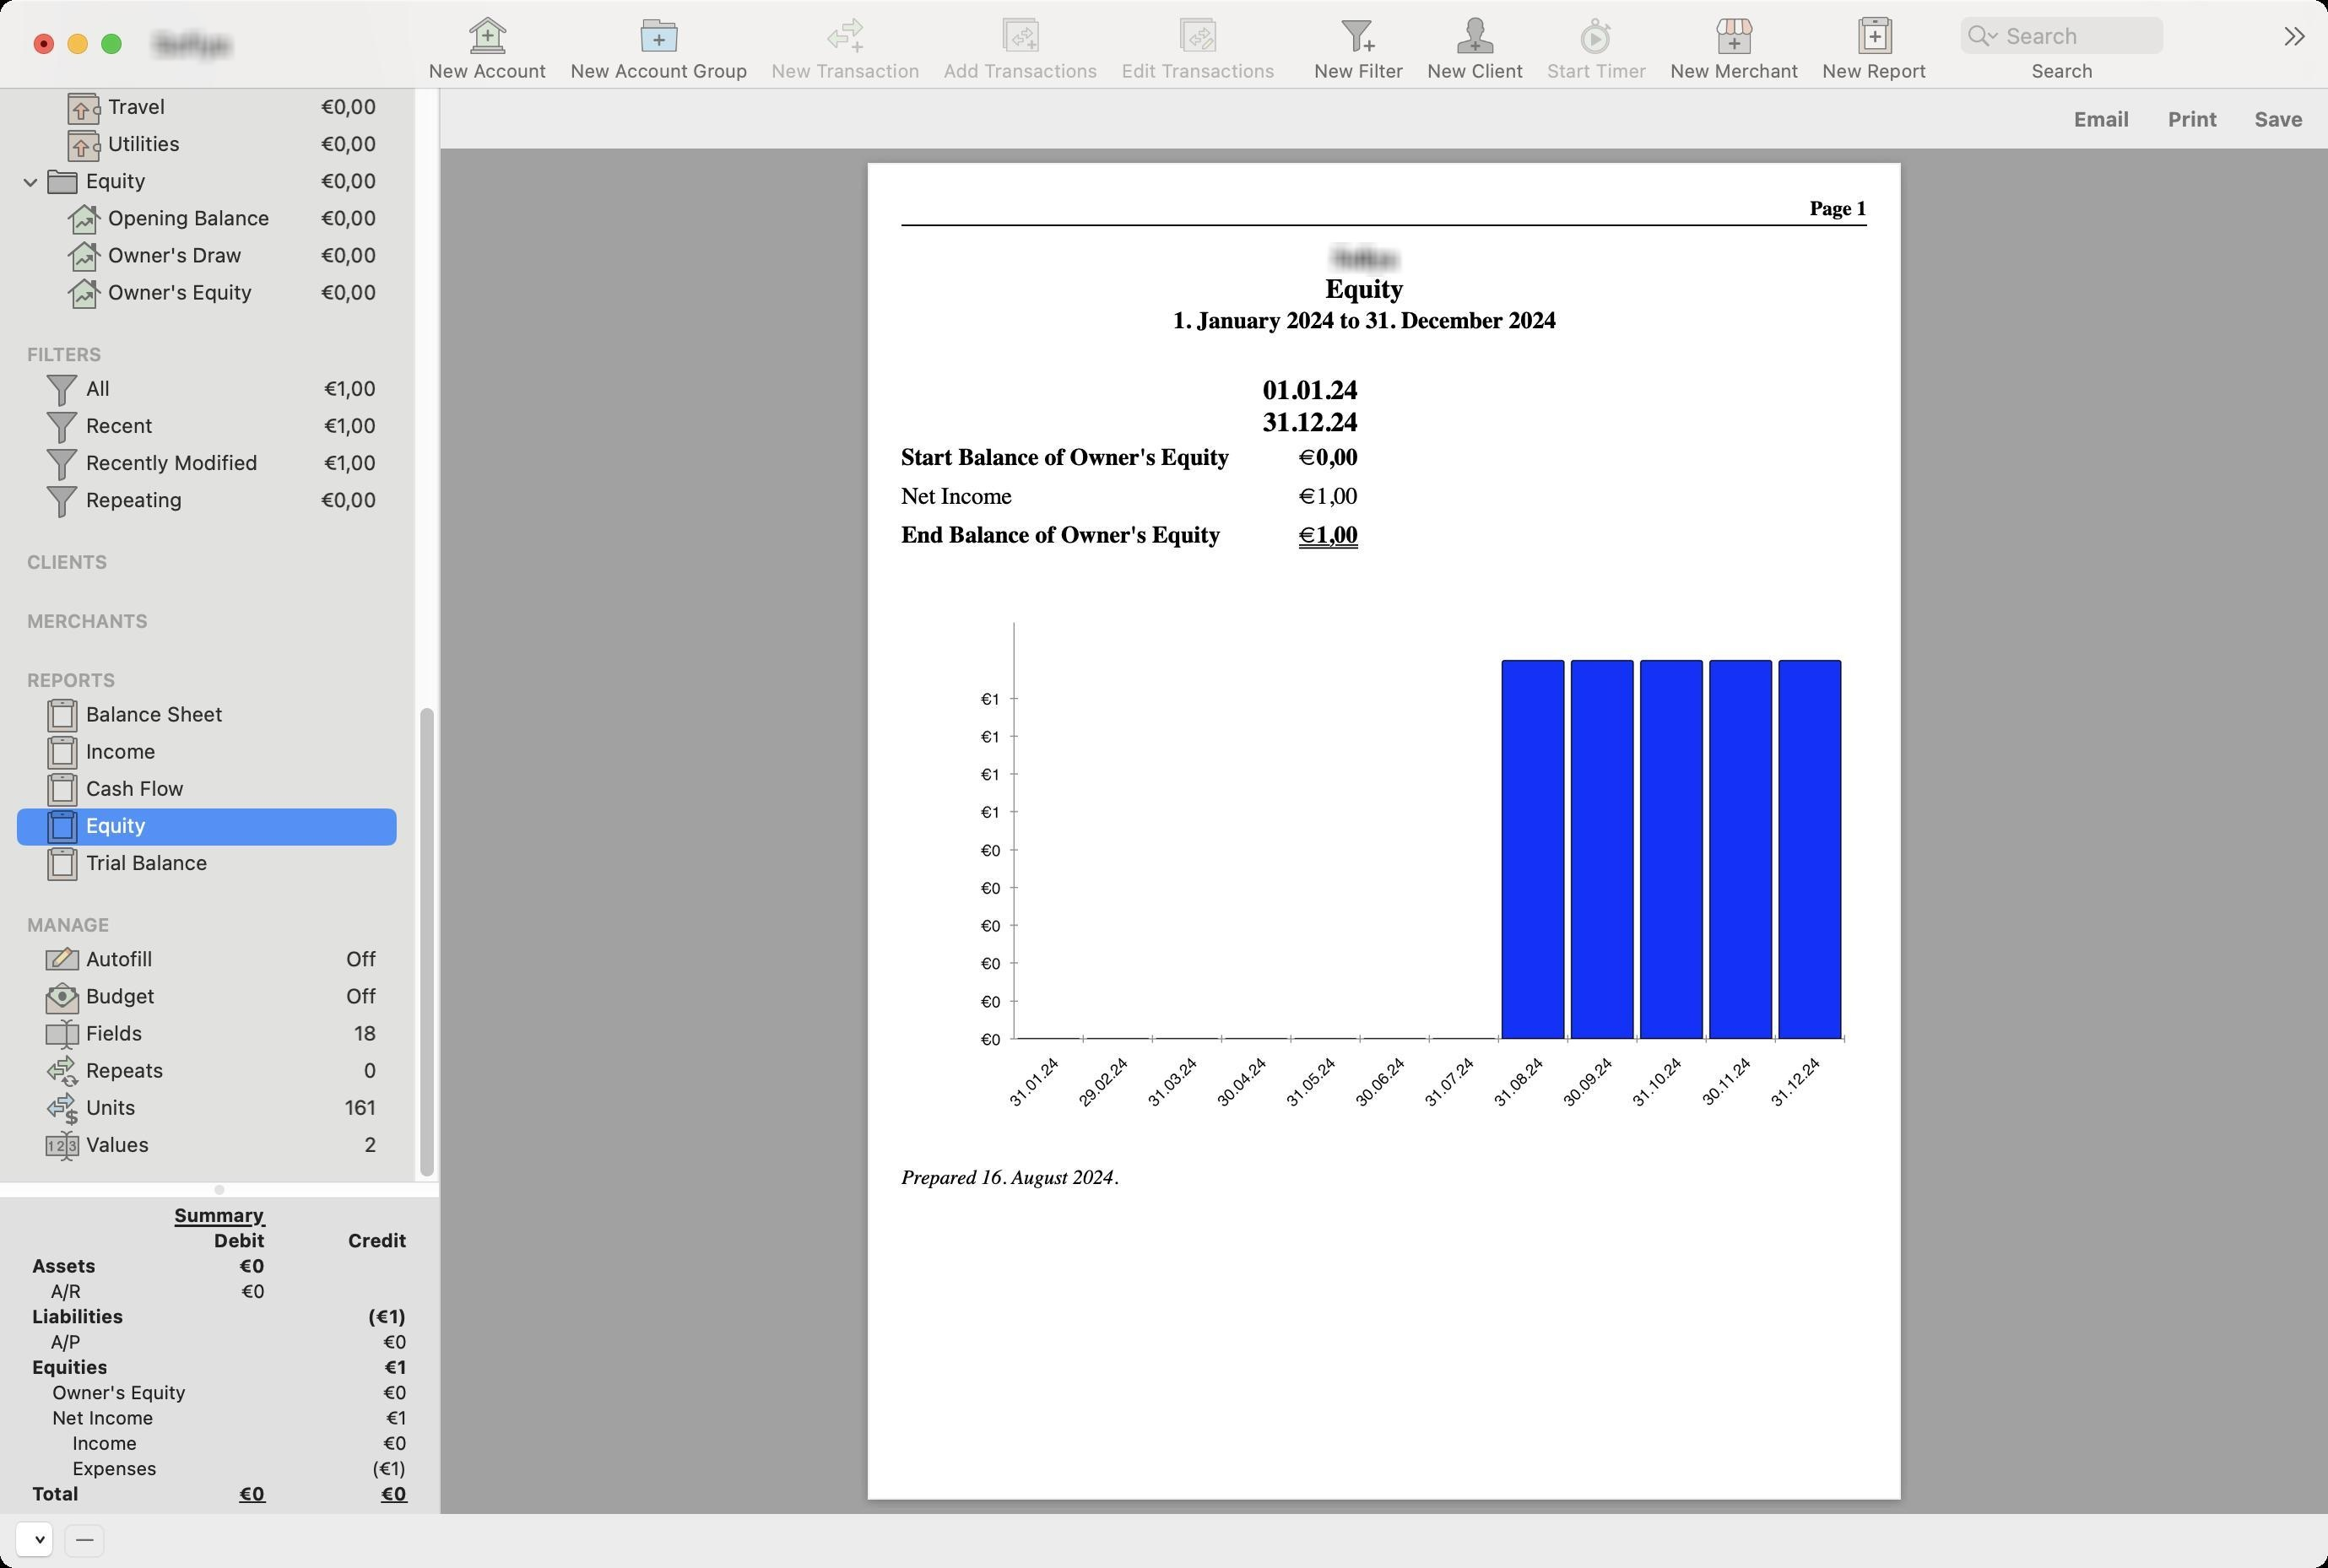
Accessibility tree:
{"name": "[name]", "role": "AXWindow", "description": null, "role_description": "standard window", "value": null, "position": "284.00;55.00", "size": "1379;929", "children": [{"name": "", "role": "AXMenuButton", "description": null, "role_description": "menu button", "value": null, "position": "8.00;901.00", "size": "26;25", "children": []}, {"name": "", "role": "AXButton", "description": "remove", "role_description": "button", "value": null, "position": "37.00;901.00", "size": "26;25", "children": []}, {"name": null, "role": "AXSplitGroup", "description": null, "role_description": "split group", "value": null, "position": "0.00;52.00", "size": "1379;845", "children": [{"name": null, "role": "AXSplitGroup", "description": null, "role_description": "split group", "value": null, "position": "0.00;52.00", "size": "260;845", "children": [{"name": null, "role": "AXScrollArea", "description": null, "role_description": "scroll area", "value": null, "position": "0.00;52.00", "size": "260;648", "children": [{"name": null, "role": "AXOutline", "description": null, "role_description": "outline", "value": null, "position": "0.00;-793.00", "size": "245;1493", "children": [{"name": null, "role": "AXRow", "description": null, "role_description": "outline row", "value": null, "position": "0.00;-783.00", "size": "245;22", "children": [{"name": null, "role": "AXCell", "description": null, "role_description": "cell", "value": null, "position": "10.00;-783.00", "size": "225;22", "children": [{"name": null, "role": "AXStaticText", "description": null, "role_description": "text", "value": "ACCOUNTS", "position": "14.00;-783.00", "size": "229;22", "children": []}]}]}, {"name": null, "role": "AXRow", "description": null, "role_description": "outline row", "value": null, "position": "0.00;-761.00", "size": "245;22", "children": [{"name": null, "role": "AXCell", "description": null, "role_description": "cell", "value": null, "position": "10.00;-761.00", "size": "225;22", "children": [{"name": null, "role": "AXImage", "description": "", "role_description": "image", "value": null, "position": "27.00;-760.00", "size": "20;20", "children": []}, {"name": null, "role": "AXStaticText", "description": null, "role_description": "text", "value": "Assets", "position": "49.00;-758.50", "size": "138;17", "children": []}, {"name": null, "role": "AXStaticText", "description": null, "role_description": "text", "value": "€0,00", "position": "187.14;-758.50", "size": "38;17", "children": []}, {"name": null, "role": "AXDisclosureTriangle", "description": null, "role_description": "disclosure triangle", "value": 1, "position": "12.00;-761.00", "size": "13;22", "children": []}]}]}, {"name": null, "role": "AXRow", "description": null, "role_description": "outline row", "value": null, "position": "0.00;-739.00", "size": "245;22", "children": [{"name": null, "role": "AXCell", "description": null, "role_description": "cell", "value": null, "position": "10.00;-739.00", "size": "225;22", "children": [{"name": null, "role": "AXImage", "description": "Bank", "role_description": "image", "value": null, "position": "40.00;-738.00", "size": "20;20", "children": []}, {"name": null, "role": "AXStaticText", "description": null, "role_description": "text", "value": "Chequing", "position": "62.00;-736.50", "size": "125;17", "children": []}, {"name": null, "role": "AXStaticText", "description": null, "role_description": "text", "value": "€0,00", "position": "187.14;-736.50", "size": "38;17", "children": []}]}]}, {"name": null, "role": "AXRow", "description": null, "role_description": "outline row", "value": null, "position": "0.00;-717.00", "size": "245;22", "children": [{"name": null, "role": "AXCell", "description": null, "role_description": "cell", "value": null, "position": "10.00;-717.00", "size": "225;22", "children": [{"name": null, "role": "AXImage", "description": "Bank", "role_description": "image", "value": null, "position": "40.00;-716.00", "size": "20;20", "children": []}, {"name": null, "role": "AXStaticText", "description": null, "role_description": "text", "value": "Savings", "position": "62.00;-714.50", "size": "125;17", "children": []}, {"name": null, "role": "AXStaticText", "description": null, "role_description": "text", "value": "€0,00", "position": "187.14;-714.50", "size": "38;17", "children": []}]}]}, {"name": null, "role": "AXRow", "description": null, "role_description": "outline row", "value": null, "position": "0.00;-695.00", "size": "245;22", "children": [{"name": null, "role": "AXCell", "description": null, "role_description": "cell", "value": null, "position": "10.00;-695.00", "size": "225;22", "children": [{"name": null, "role": "AXImage", "description": "Cash", "role_description": "image", "value": null, "position": "40.00;-694.00", "size": "20;20", "children": []}, {"name": null, "role": "AXStaticText", "description": null, "role_description": "text", "value": "Petty Cash", "position": "62.00;-692.50", "size": "125;17", "children": []}, {"name": null, "role": "AXStaticText", "description": null, "role_description": "text", "value": "€0,00", "position": "187.14;-692.50", "size": "38;17", "children": []}]}]}, {"name": null, "role": "AXRow", "description": null, "role_description": "outline row", "value": null, "position": "0.00;-673.00", "size": "245;22", "children": [{"name": null, "role": "AXCell", "description": null, "role_description": "cell", "value": null, "position": "10.00;-673.00", "size": "225;22", "children": [{"name": null, "role": "AXImage", "description": "FixedAsset", "role_description": "image", "value": null, "position": "40.00;-672.00", "size": "20;20", "children": []}, {"name": null, "role": "AXStaticText", "description": null, "role_description": "text", "value": "Fixed Assets", "position": "62.00;-670.50", "size": "125;17", "children": []}, {"name": null, "role": "AXStaticText", "description": null, "role_description": "text", "value": "€0,00", "position": "187.14;-670.50", "size": "38;17", "children": []}]}]}, {"name": null, "role": "AXRow", "description": null, "role_description": "outline row", "value": null, "position": "0.00;-651.00", "size": "245;22", "children": [{"name": null, "role": "AXCell", "description": null, "role_description": "cell", "value": null, "position": "10.00;-651.00", "size": "225;22", "children": [{"name": null, "role": "AXImage", "description": "AccountsReceivable", "role_description": "image", "value": null, "position": "40.00;-650.00", "size": "20;20", "children": []}, {"name": null, "role": "AXStaticText", "description": null, "role_description": "text", "value": "Accounts Receivable", "position": "62.00;-648.50", "size": "125;17", "children": []}, {"name": null, "role": "AXStaticText", "description": null, "role_description": "text", "value": "€0,00", "position": "187.14;-648.50", "size": "38;17", "children": []}]}]}, {"name": null, "role": "AXRow", "description": null, "role_description": "outline row", "value": null, "position": "0.00;-629.00", "size": "245;22", "children": [{"name": null, "role": "AXCell", "description": null, "role_description": "cell", "value": null, "position": "10.00;-629.00", "size": "225;22", "children": [{"name": null, "role": "AXImage", "description": "", "role_description": "image", "value": null, "position": "27.00;-628.00", "size": "20;20", "children": []}, {"name": null, "role": "AXStaticText", "description": null, "role_description": "text", "value": "Liabilities", "position": "49.00;-626.50", "size": "131;17", "children": []}, {"name": null, "role": "AXStaticText", "description": null, "role_description": "text", "value": "(€1,00)", "position": "179.79;-626.50", "size": "45;17", "children": []}, {"name": null, "role": "AXDisclosureTriangle", "description": null, "role_description": "disclosure triangle", "value": 1, "position": "12.00;-629.00", "size": "13;22", "children": []}]}]}, {"name": null, "role": "AXRow", "description": null, "role_description": "outline row", "value": null, "position": "0.00;-607.00", "size": "245;22", "children": [{"name": null, "role": "AXCell", "description": null, "role_description": "cell", "value": null, "position": "10.00;-607.00", "size": "225;22", "children": [{"name": null, "role": "AXImage", "description": "CreditCard", "role_description": "image", "value": null, "position": "40.00;-606.00", "size": "20;20", "children": []}, {"name": null, "role": "AXStaticText", "description": null, "role_description": "text", "value": "Credit Card", "position": "62.00;-604.50", "size": "118;17", "children": []}, {"name": null, "role": "AXStaticText", "description": null, "role_description": "text", "value": "(€1,00)", "position": "179.79;-604.50", "size": "45;17", "children": []}]}]}, {"name": null, "role": "AXRow", "description": null, "role_description": "outline row", "value": null, "position": "0.00;-585.00", "size": "245;22", "children": [{"name": null, "role": "AXCell", "description": null, "role_description": "cell", "value": null, "position": "10.00;-585.00", "size": "225;22", "children": [{"name": null, "role": "AXImage", "description": "Loan", "role_description": "image", "value": null, "position": "40.00;-584.00", "size": "20;20", "children": []}, {"name": null, "role": "AXStaticText", "description": null, "role_description": "text", "value": "Loan", "position": "62.00;-582.50", "size": "125;17", "children": []}, {"name": null, "role": "AXStaticText", "description": null, "role_description": "text", "value": "€0,00", "position": "187.14;-582.50", "size": "38;17", "children": []}]}]}, {"name": null, "role": "AXRow", "description": null, "role_description": "outline row", "value": null, "position": "0.00;-563.00", "size": "245;22", "children": [{"name": null, "role": "AXCell", "description": null, "role_description": "cell", "value": null, "position": "10.00;-563.00", "size": "225;22", "children": [{"name": null, "role": "AXImage", "description": "AccountsPayable", "role_description": "image", "value": null, "position": "40.00;-562.00", "size": "20;20", "children": []}, {"name": null, "role": "AXStaticText", "description": null, "role_description": "text", "value": "Accounts Payable", "position": "62.00;-560.50", "size": "125;17", "children": []}, {"name": null, "role": "AXStaticText", "description": null, "role_description": "text", "value": "€0,00", "position": "187.14;-560.50", "size": "38;17", "children": []}]}]}, {"name": null, "role": "AXRow", "description": null, "role_description": "outline row", "value": null, "position": "0.00;-541.00", "size": "245;22", "children": [{"name": null, "role": "AXCell", "description": null, "role_description": "cell", "value": null, "position": "10.00;-541.00", "size": "225;22", "children": [{"name": null, "role": "AXImage", "description": "Tax", "role_description": "image", "value": null, "position": "40.00;-540.00", "size": "20;20", "children": []}, {"name": null, "role": "AXStaticText", "description": null, "role_description": "text", "value": "Sales Tax", "position": "62.00;-538.50", "size": "125;17", "children": []}, {"name": null, "role": "AXStaticText", "description": null, "role_description": "text", "value": "€0,00", "position": "187.14;-538.50", "size": "38;17", "children": []}]}]}, {"name": null, "role": "AXRow", "description": null, "role_description": "outline row", "value": null, "position": "0.00;-519.00", "size": "245;22", "children": [{"name": null, "role": "AXCell", "description": null, "role_description": "cell", "value": null, "position": "10.00;-519.00", "size": "225;22", "children": [{"name": null, "role": "AXImage", "description": "Tax", "role_description": "image", "value": null, "position": "40.00;-518.00", "size": "20;20", "children": []}, {"name": null, "role": "AXStaticText", "description": null, "role_description": "text", "value": "Tax", "position": "62.00;-516.50", "size": "125;17", "children": []}, {"name": null, "role": "AXStaticText", "description": null, "role_description": "text", "value": "€0,00", "position": "187.14;-516.50", "size": "38;17", "children": []}]}]}, {"name": null, "role": "AXRow", "description": null, "role_description": "outline row", "value": null, "position": "0.00;-497.00", "size": "245;22", "children": [{"name": null, "role": "AXCell", "description": null, "role_description": "cell", "value": null, "position": "10.00;-497.00", "size": "225;22", "children": [{"name": null, "role": "AXImage", "description": "", "role_description": "image", "value": null, "position": "27.00;-496.00", "size": "20;20", "children": []}, {"name": null, "role": "AXStaticText", "description": null, "role_description": "text", "value": "Income", "position": "49.00;-494.50", "size": "138;17", "children": []}, {"name": null, "role": "AXStaticText", "description": null, "role_description": "text", "value": "€0,00", "position": "187.14;-494.50", "size": "38;17", "children": []}, {"name": null, "role": "AXDisclosureTriangle", "description": null, "role_description": "disclosure triangle", "value": 1, "position": "12.00;-497.00", "size": "13;22", "children": []}]}]}, {"name": null, "role": "AXRow", "description": null, "role_description": "outline row", "value": null, "position": "0.00;-475.00", "size": "245;22", "children": [{"name": null, "role": "AXCell", "description": null, "role_description": "cell", "value": null, "position": "10.00;-475.00", "size": "225;22", "children": [{"name": null, "role": "AXImage", "description": "Income", "role_description": "image", "value": null, "position": "40.00;-474.00", "size": "20;20", "children": []}, {"name": null, "role": "AXStaticText", "description": null, "role_description": "text", "value": "Sales", "position": "62.00;-472.50", "size": "125;17", "children": []}, {"name": null, "role": "AXStaticText", "description": null, "role_description": "text", "value": "€0,00", "position": "187.14;-472.50", "size": "38;17", "children": []}]}]}, {"name": null, "role": "AXRow", "description": null, "role_description": "outline row", "value": null, "position": "0.00;-453.00", "size": "245;22", "children": [{"name": null, "role": "AXCell", "description": null, "role_description": "cell", "value": null, "position": "10.00;-453.00", "size": "225;22", "children": [{"name": null, "role": "AXImage", "description": "Income", "role_description": "image", "value": null, "position": "40.00;-452.00", "size": "20;20", "children": []}, {"name": null, "role": "AXStaticText", "description": null, "role_description": "text", "value": "Interest Income", "position": "62.00;-450.50", "size": "125;17", "children": []}, {"name": null, "role": "AXStaticText", "description": null, "role_description": "text", "value": "€0,00", "position": "187.14;-450.50", "size": "38;17", "children": []}]}]}, {"name": null, "role": "AXRow", "description": null, "role_description": "outline row", "value": null, "position": "0.00;-431.00", "size": "245;22", "children": [{"name": null, "role": "AXCell", "description": null, "role_description": "cell", "value": null, "position": "10.00;-431.00", "size": "225;22", "children": [{"name": null, "role": "AXImage", "description": "", "role_description": "image", "value": null, "position": "27.00;-430.00", "size": "20;20", "children": []}, {"name": null, "role": "AXStaticText", "description": null, "role_description": "text", "value": "Expenses", "position": "49.00;-428.50", "size": "131;17", "children": []}, {"name": null, "role": "AXStaticText", "description": null, "role_description": "text", "value": "(€1,00)", "position": "179.79;-428.50", "size": "45;17", "children": []}, {"name": null, "role": "AXDisclosureTriangle", "description": null, "role_description": "disclosure triangle", "value": 1, "position": "12.00;-431.00", "size": "13;22", "children": []}]}]}, {"name": null, "role": "AXRow", "description": null, "role_description": "outline row", "value": null, "position": "0.00;-409.00", "size": "245;22", "children": [{"name": null, "role": "AXCell", "description": null, "role_description": "cell", "value": null, "position": "10.00;-409.00", "size": "225;22", "children": [{"name": null, "role": "AXImage", "description": "Expense", "role_description": "image", "value": null, "position": "40.00;-408.00", "size": "20;20", "children": []}, {"name": null, "role": "AXStaticText", "description": null, "role_description": "text", "value": "Advertising", "position": "62.00;-406.50", "size": "125;17", "children": []}, {"name": null, "role": "AXStaticText", "description": null, "role_description": "text", "value": "€0,00", "position": "187.14;-406.50", "size": "38;17", "children": []}]}]}, {"name": null, "role": "AXRow", "description": null, "role_description": "outline row", "value": null, "position": "0.00;-387.00", "size": "245;22", "children": [{"name": null, "role": "AXCell", "description": null, "role_description": "cell", "value": null, "position": "10.00;-387.00", "size": "225;22", "children": [{"name": null, "role": "AXImage", "description": "Expense", "role_description": "image", "value": null, "position": "40.00;-386.00", "size": "20;20", "children": []}, {"name": null, "role": "AXStaticText", "description": null, "role_description": "text", "value": "Auto", "position": "62.00;-384.50", "size": "125;17", "children": []}, {"name": null, "role": "AXStaticText", "description": null, "role_description": "text", "value": "€0,00", "position": "187.14;-384.50", "size": "38;17", "children": []}]}]}, {"name": null, "role": "AXRow", "description": null, "role_description": "outline row", "value": null, "position": "0.00;-365.00", "size": "245;22", "children": [{"name": null, "role": "AXCell", "description": null, "role_description": "cell", "value": null, "position": "10.00;-365.00", "size": "225;22", "children": [{"name": null, "role": "AXImage", "description": "Expense", "role_description": "image", "value": null, "position": "40.00;-364.00", "size": "20;20", "children": []}, {"name": null, "role": "AXStaticText", "description": null, "role_description": "text", "value": "Bank Charges", "position": "62.00;-362.50", "size": "125;17", "children": []}, {"name": null, "role": "AXStaticText", "description": null, "role_description": "text", "value": "€0,00", "position": "187.14;-362.50", "size": "38;17", "children": []}]}]}, {"name": null, "role": "AXRow", "description": null, "role_description": "outline row", "value": null, "position": "0.00;-343.00", "size": "245;22", "children": [{"name": null, "role": "AXCell", "description": null, "role_description": "cell", "value": null, "position": "10.00;-343.00", "size": "225;22", "children": [{"name": null, "role": "AXImage", "description": "Expense", "role_description": "image", "value": null, "position": "40.00;-342.00", "size": "20;20", "children": []}, {"name": null, "role": "AXStaticText", "description": null, "role_description": "text", "value": "Business Licenses/Permits", "position": "62.00;-340.50", "size": "125;17", "children": []}, {"name": null, "role": "AXStaticText", "description": null, "role_description": "text", "value": "€0,00", "position": "187.14;-340.50", "size": "38;17", "children": []}]}]}, {"name": null, "role": "AXRow", "description": null, "role_description": "outline row", "value": null, "position": "0.00;-321.00", "size": "245;22", "children": [{"name": null, "role": "AXCell", "description": null, "role_description": "cell", "value": null, "position": "10.00;-321.00", "size": "225;22", "children": [{"name": null, "role": "AXImage", "description": "Expense", "role_description": "image", "value": null, "position": "40.00;-320.00", "size": "20;20", "children": []}, {"name": null, "role": "AXStaticText", "description": null, "role_description": "text", "value": "Computer", "position": "62.00;-318.50", "size": "125;17", "children": []}, {"name": null, "role": "AXStaticText", "description": null, "role_description": "text", "value": "€0,00", "position": "187.14;-318.50", "size": "38;17", "children": []}]}]}, {"name": null, "role": "AXRow", "description": null, "role_description": "outline row", "value": null, "position": "0.00;-299.00", "size": "245;22", "children": [{"name": null, "role": "AXCell", "description": null, "role_description": "cell", "value": null, "position": "10.00;-299.00", "size": "225;22", "children": [{"name": null, "role": "AXImage", "description": "Expense", "role_description": "image", "value": null, "position": "40.00;-298.00", "size": "20;20", "children": []}, {"name": null, "role": "AXStaticText", "description": null, "role_description": "text", "value": "Depreciation", "position": "62.00;-296.50", "size": "125;17", "children": []}, {"name": null, "role": "AXStaticText", "description": null, "role_description": "text", "value": "€0,00", "position": "187.14;-296.50", "size": "38;17", "children": []}]}]}, {"name": null, "role": "AXRow", "description": null, "role_description": "outline row", "value": null, "position": "0.00;-277.00", "size": "245;22", "children": [{"name": null, "role": "AXCell", "description": null, "role_description": "cell", "value": null, "position": "10.00;-277.00", "size": "225;22", "children": [{"name": null, "role": "AXImage", "description": "Expense", "role_description": "image", "value": null, "position": "40.00;-276.00", "size": "20;20", "children": []}, {"name": null, "role": "AXStaticText", "description": null, "role_description": "text", "value": "Dues/Subscriptions", "position": "62.00;-274.50", "size": "125;17", "children": []}, {"name": null, "role": "AXStaticText", "description": null, "role_description": "text", "value": "€0,00", "position": "187.14;-274.50", "size": "38;17", "children": []}]}]}, {"name": null, "role": "AXRow", "description": null, "role_description": "outline row", "value": null, "position": "0.00;-255.00", "size": "245;22", "children": [{"name": null, "role": "AXCell", "description": null, "role_description": "cell", "value": null, "position": "10.00;-255.00", "size": "225;22", "children": [{"name": null, "role": "AXImage", "description": "Expense", "role_description": "image", "value": null, "position": "40.00;-254.00", "size": "20;20", "children": []}, {"name": null, "role": "AXStaticText", "description": null, "role_description": "text", "value": "Equipment", "position": "62.00;-252.50", "size": "125;17", "children": []}, {"name": null, "role": "AXStaticText", "description": null, "role_description": "text", "value": "€0,00", "position": "187.14;-252.50", "size": "38;17", "children": []}]}]}, {"name": null, "role": "AXRow", "description": null, "role_description": "outline row", "value": null, "position": "0.00;-233.00", "size": "245;22", "children": [{"name": null, "role": "AXCell", "description": null, "role_description": "cell", "value": null, "position": "10.00;-233.00", "size": "225;22", "children": [{"name": null, "role": "AXImage", "description": "Expense", "role_description": "image", "value": null, "position": "40.00;-232.00", "size": "20;20", "children": []}, {"name": null, "role": "AXStaticText", "description": null, "role_description": "text", "value": "Furniture", "position": "62.00;-230.50", "size": "125;17", "children": []}, {"name": null, "role": "AXStaticText", "description": null, "role_description": "text", "value": "€0,00", "position": "187.14;-230.50", "size": "38;17", "children": []}]}]}, {"name": null, "role": "AXRow", "description": null, "role_description": "outline row", "value": null, "position": "0.00;-211.00", "size": "245;22", "children": [{"name": null, "role": "AXCell", "description": null, "role_description": "cell", "value": null, "position": "10.00;-211.00", "size": "225;22", "children": [{"name": null, "role": "AXImage", "description": "Expense", "role_description": "image", "value": null, "position": "40.00;-210.00", "size": "20;20", "children": []}, {"name": null, "role": "AXStaticText", "description": null, "role_description": "text", "value": "Insurance", "position": "62.00;-208.50", "size": "125;17", "children": []}, {"name": null, "role": "AXStaticText", "description": null, "role_description": "text", "value": "€0,00", "position": "187.14;-208.50", "size": "38;17", "children": []}]}]}, {"name": null, "role": "AXRow", "description": null, "role_description": "outline row", "value": null, "position": "0.00;-189.00", "size": "245;22", "children": [{"name": null, "role": "AXCell", "description": null, "role_description": "cell", "value": null, "position": "10.00;-189.00", "size": "225;22", "children": [{"name": null, "role": "AXImage", "description": "Expense", "role_description": "image", "value": null, "position": "40.00;-188.00", "size": "20;20", "children": []}, {"name": null, "role": "AXStaticText", "description": null, "role_description": "text", "value": "Interest", "position": "62.00;-186.50", "size": "118;17", "children": []}, {"name": null, "role": "AXStaticText", "description": null, "role_description": "text", "value": "(€1,00)", "position": "179.79;-186.50", "size": "45;17", "children": []}]}]}, {"name": null, "role": "AXRow", "description": null, "role_description": "outline row", "value": null, "position": "0.00;-167.00", "size": "245;22", "children": [{"name": null, "role": "AXCell", "description": null, "role_description": "cell", "value": null, "position": "10.00;-167.00", "size": "225;22", "children": [{"name": null, "role": "AXImage", "description": "Expense", "role_description": "image", "value": null, "position": "40.00;-166.00", "size": "20;20", "children": []}, {"name": null, "role": "AXStaticText", "description": null, "role_description": "text", "value": "Internet", "position": "62.00;-164.50", "size": "125;17", "children": []}, {"name": null, "role": "AXStaticText", "description": null, "role_description": "text", "value": "€0,00", "position": "187.14;-164.50", "size": "38;17", "children": []}]}]}, {"name": null, "role": "AXRow", "description": null, "role_description": "outline row", "value": null, "position": "0.00;-145.00", "size": "245;22", "children": [{"name": null, "role": "AXCell", "description": null, "role_description": "cell", "value": null, "position": "10.00;-145.00", "size": "225;22", "children": [{"name": null, "role": "AXImage", "description": "Expense", "role_description": "image", "value": null, "position": "40.00;-144.00", "size": "20;20", "children": []}, {"name": null, "role": "AXStaticText", "description": null, "role_description": "text", "value": "Meals/Entertainment", "position": "62.00;-142.50", "size": "125;17", "children": []}, {"name": null, "role": "AXStaticText", "description": null, "role_description": "text", "value": "€0,00", "position": "187.14;-142.50", "size": "38;17", "children": []}]}]}, {"name": null, "role": "AXRow", "description": null, "role_description": "outline row", "value": null, "position": "0.00;-123.00", "size": "245;22", "children": [{"name": null, "role": "AXCell", "description": null, "role_description": "cell", "value": null, "position": "10.00;-123.00", "size": "225;22", "children": [{"name": null, "role": "AXImage", "description": "Expense", "role_description": "image", "value": null, "position": "40.00;-122.00", "size": "20;20", "children": []}, {"name": null, "role": "AXStaticText", "description": null, "role_description": "text", "value": "Mileage", "position": "62.00;-120.50", "size": "125;17", "children": []}, {"name": null, "role": "AXStaticText", "description": null, "role_description": "text", "value": "€0,00", "position": "187.14;-120.50", "size": "38;17", "children": []}]}]}, {"name": null, "role": "AXRow", "description": null, "role_description": "outline row", "value": null, "position": "0.00;-101.00", "size": "245;22", "children": [{"name": null, "role": "AXCell", "description": null, "role_description": "cell", "value": null, "position": "10.00;-101.00", "size": "225;22", "children": [{"name": null, "role": "AXImage", "description": "Expense", "role_description": "image", "value": null, "position": "40.00;-100.00", "size": "20;20", "children": []}, {"name": null, "role": "AXStaticText", "description": null, "role_description": "text", "value": "Office Supplies", "position": "62.00;-98.50", "size": "125;17", "children": []}, {"name": null, "role": "AXStaticText", "description": null, "role_description": "text", "value": "€0,00", "position": "187.14;-98.50", "size": "38;17", "children": []}]}]}, {"name": null, "role": "AXRow", "description": null, "role_description": "outline row", "value": null, "position": "0.00;-79.00", "size": "245;22", "children": [{"name": null, "role": "AXCell", "description": null, "role_description": "cell", "value": null, "position": "10.00;-79.00", "size": "225;22", "children": [{"name": null, "role": "AXImage", "description": "Expense", "role_description": "image", "value": null, "position": "40.00;-78.00", "size": "20;20", "children": []}, {"name": null, "role": "AXStaticText", "description": null, "role_description": "text", "value": "Phone", "position": "62.00;-76.50", "size": "125;17", "children": []}, {"name": null, "role": "AXStaticText", "description": null, "role_description": "text", "value": "€0,00", "position": "187.14;-76.50", "size": "38;17", "children": []}]}]}, {"name": null, "role": "AXRow", "description": null, "role_description": "outline row", "value": null, "position": "0.00;-57.00", "size": "245;22", "children": [{"name": null, "role": "AXCell", "description": null, "role_description": "cell", "value": null, "position": "10.00;-57.00", "size": "225;22", "children": [{"name": null, "role": "AXImage", "description": "Expense", "role_description": "image", "value": null, "position": "40.00;-56.00", "size": "20;20", "children": []}, {"name": null, "role": "AXStaticText", "description": null, "role_description": "text", "value": "Postage/Shipping", "position": "62.00;-54.50", "size": "125;17", "children": []}, {"name": null, "role": "AXStaticText", "description": null, "role_description": "text", "value": "€0,00", "position": "187.14;-54.50", "size": "38;17", "children": []}]}]}, {"name": null, "role": "AXRow", "description": null, "role_description": "outline row", "value": null, "position": "0.00;-35.00", "size": "245;22", "children": [{"name": null, "role": "AXCell", "description": null, "role_description": "cell", "value": null, "position": "10.00;-35.00", "size": "225;22", "children": [{"name": null, "role": "AXImage", "description": "Expense", "role_description": "image", "value": null, "position": "40.00;-34.00", "size": "20;20", "children": []}, {"name": null, "role": "AXStaticText", "description": null, "role_description": "text", "value": "Professional Fees", "position": "62.00;-32.50", "size": "125;17", "children": []}, {"name": null, "role": "AXStaticText", "description": null, "role_description": "text", "value": "€0,00", "position": "187.14;-32.50", "size": "38;17", "children": []}]}]}, {"name": null, "role": "AXRow", "description": null, "role_description": "outline row", "value": null, "position": "0.00;-13.00", "size": "245;22", "children": [{"name": null, "role": "AXCell", "description": null, "role_description": "cell", "value": null, "position": "10.00;-13.00", "size": "225;22", "children": [{"name": null, "role": "AXImage", "description": "Expense", "role_description": "image", "value": null, "position": "40.00;-12.00", "size": "20;20", "children": []}, {"name": null, "role": "AXStaticText", "description": null, "role_description": "text", "value": "Rent", "position": "62.00;-10.50", "size": "125;17", "children": []}, {"name": null, "role": "AXStaticText", "description": null, "role_description": "text", "value": "€0,00", "position": "187.14;-10.50", "size": "38;17", "children": []}]}]}, {"name": null, "role": "AXRow", "description": null, "role_description": "outline row", "value": null, "position": "0.00;9.00", "size": "245;22", "children": [{"name": null, "role": "AXCell", "description": null, "role_description": "cell", "value": null, "position": "10.00;9.00", "size": "225;22", "children": [{"name": null, "role": "AXImage", "description": "Expense", "role_description": "image", "value": null, "position": "40.00;10.00", "size": "20;20", "children": []}, {"name": null, "role": "AXStaticText", "description": null, "role_description": "text", "value": "Repairs/Maintenance", "position": "62.00;11.50", "size": "125;17", "children": []}, {"name": null, "role": "AXStaticText", "description": null, "role_description": "text", "value": "€0,00", "position": "187.14;11.50", "size": "38;17", "children": []}]}]}, {"name": null, "role": "AXRow", "description": null, "role_description": "outline row", "value": null, "position": "0.00;31.00", "size": "245;22", "children": [{"name": null, "role": "AXCell", "description": null, "role_description": "cell", "value": null, "position": "10.00;31.00", "size": "225;22", "children": [{"name": null, "role": "AXImage", "description": "Expense", "role_description": "image", "value": null, "position": "40.00;32.00", "size": "20;20", "children": []}, {"name": null, "role": "AXStaticText", "description": null, "role_description": "text", "value": "Salaries", "position": "62.00;33.50", "size": "125;17", "children": []}, {"name": null, "role": "AXStaticText", "description": null, "role_description": "text", "value": "€0,00", "position": "187.14;33.50", "size": "38;17", "children": []}]}]}, {"name": null, "role": "AXRow", "description": null, "role_description": "outline row", "value": null, "position": "0.00;53.00", "size": "245;22", "children": [{"name": null, "role": "AXCell", "description": null, "role_description": "cell", "value": null, "position": "10.00;53.00", "size": "225;22", "children": [{"name": null, "role": "AXImage", "description": "Expense", "role_description": "image", "value": null, "position": "40.00;54.00", "size": "20;20", "children": []}, {"name": null, "role": "AXStaticText", "description": null, "role_description": "text", "value": "Travel", "position": "62.00;55.50", "size": "125;17", "children": []}, {"name": null, "role": "AXStaticText", "description": null, "role_description": "text", "value": "€0,00", "position": "187.14;55.50", "size": "38;17", "children": []}]}]}, {"name": null, "role": "AXRow", "description": null, "role_description": "outline row", "value": null, "position": "0.00;75.00", "size": "245;22", "children": [{"name": null, "role": "AXCell", "description": null, "role_description": "cell", "value": null, "position": "10.00;75.00", "size": "225;22", "children": [{"name": null, "role": "AXImage", "description": "Expense", "role_description": "image", "value": null, "position": "40.00;76.00", "size": "20;20", "children": []}, {"name": null, "role": "AXStaticText", "description": null, "role_description": "text", "value": "Utilities", "position": "62.00;77.50", "size": "125;17", "children": []}, {"name": null, "role": "AXStaticText", "description": null, "role_description": "text", "value": "€0,00", "position": "187.14;77.50", "size": "38;17", "children": []}]}]}, {"name": null, "role": "AXRow", "description": null, "role_description": "outline row", "value": null, "position": "0.00;97.00", "size": "245;22", "children": [{"name": null, "role": "AXCell", "description": null, "role_description": "cell", "value": null, "position": "10.00;97.00", "size": "225;22", "children": [{"name": null, "role": "AXImage", "description": "", "role_description": "image", "value": null, "position": "27.00;98.00", "size": "20;20", "children": []}, {"name": null, "role": "AXStaticText", "description": null, "role_description": "text", "value": "Equity", "position": "49.00;99.50", "size": "138;17", "children": []}, {"name": null, "role": "AXStaticText", "description": null, "role_description": "text", "value": "€0,00", "position": "187.14;99.50", "size": "38;17", "children": []}, {"name": null, "role": "AXDisclosureTriangle", "description": null, "role_description": "disclosure triangle", "value": 1, "position": "12.00;97.00", "size": "13;22", "children": []}]}]}, {"name": null, "role": "AXRow", "description": null, "role_description": "outline row", "value": null, "position": "0.00;119.00", "size": "245;22", "children": [{"name": null, "role": "AXCell", "description": null, "role_description": "cell", "value": null, "position": "10.00;119.00", "size": "225;22", "children": [{"name": null, "role": "AXImage", "description": "Equity", "role_description": "image", "value": null, "position": "40.00;120.00", "size": "20;20", "children": []}, {"name": null, "role": "AXStaticText", "description": null, "role_description": "text", "value": "Opening Balance", "position": "62.00;121.50", "size": "125;17", "children": []}, {"name": null, "role": "AXStaticText", "description": null, "role_description": "text", "value": "€0,00", "position": "187.14;121.50", "size": "38;17", "children": []}]}]}, {"name": null, "role": "AXRow", "description": null, "role_description": "outline row", "value": null, "position": "0.00;141.00", "size": "245;22", "children": [{"name": null, "role": "AXCell", "description": null, "role_description": "cell", "value": null, "position": "10.00;141.00", "size": "225;22", "children": [{"name": null, "role": "AXImage", "description": "Equity", "role_description": "image", "value": null, "position": "40.00;142.00", "size": "20;20", "children": []}, {"name": null, "role": "AXStaticText", "description": null, "role_description": "text", "value": "Owner's Draw", "position": "62.00;143.50", "size": "125;17", "children": []}, {"name": null, "role": "AXStaticText", "description": null, "role_description": "text", "value": "€0,00", "position": "187.14;143.50", "size": "38;17", "children": []}]}]}, {"name": null, "role": "AXRow", "description": null, "role_description": "outline row", "value": null, "position": "0.00;163.00", "size": "245;22", "children": [{"name": null, "role": "AXCell", "description": null, "role_description": "cell", "value": null, "position": "10.00;163.00", "size": "225;22", "children": [{"name": null, "role": "AXImage", "description": "Equity", "role_description": "image", "value": null, "position": "40.00;164.00", "size": "20;20", "children": []}, {"name": null, "role": "AXStaticText", "description": null, "role_description": "text", "value": "Owner's Equity", "position": "62.00;165.50", "size": "125;17", "children": []}, {"name": null, "role": "AXStaticText", "description": null, "role_description": "text", "value": "€0,00", "position": "187.14;165.50", "size": "38;17", "children": []}]}]}, {"name": null, "role": "AXRow", "description": null, "role_description": "outline row", "value": null, "position": "0.00;198.00", "size": "245;22", "children": [{"name": null, "role": "AXCell", "description": null, "role_description": "cell", "value": null, "position": "10.00;198.00", "size": "225;22", "children": [{"name": null, "role": "AXStaticText", "description": null, "role_description": "text", "value": "FILTERS", "position": "14.00;198.00", "size": "229;22", "children": []}]}]}, {"name": null, "role": "AXRow", "description": null, "role_description": "outline row", "value": null, "position": "0.00;220.00", "size": "245;22", "children": [{"name": null, "role": "AXCell", "description": null, "role_description": "cell", "value": null, "position": "10.00;220.00", "size": "225;22", "children": [{"name": null, "role": "AXImage", "description": "Filter", "role_description": "image", "value": null, "position": "27.00;221.00", "size": "20;20", "children": []}, {"name": null, "role": "AXStaticText", "description": null, "role_description": "text", "value": "All", "position": "49.00;222.50", "size": "140;17", "children": []}, {"name": null, "role": "AXStaticText", "description": null, "role_description": "text", "value": "€1,00", "position": "188.96;222.50", "size": "36;17", "children": []}]}]}, {"name": null, "role": "AXRow", "description": null, "role_description": "outline row", "value": null, "position": "0.00;242.00", "size": "245;22", "children": [{"name": null, "role": "AXCell", "description": null, "role_description": "cell", "value": null, "position": "10.00;242.00", "size": "225;22", "children": [{"name": null, "role": "AXImage", "description": "Filter", "role_description": "image", "value": null, "position": "27.00;243.00", "size": "20;20", "children": []}, {"name": null, "role": "AXStaticText", "description": null, "role_description": "text", "value": "Recent", "position": "49.00;244.50", "size": "140;17", "children": []}, {"name": null, "role": "AXStaticText", "description": null, "role_description": "text", "value": "€1,00", "position": "188.96;244.50", "size": "36;17", "children": []}]}]}, {"name": null, "role": "AXRow", "description": null, "role_description": "outline row", "value": null, "position": "0.00;264.00", "size": "245;22", "children": [{"name": null, "role": "AXCell", "description": null, "role_description": "cell", "value": null, "position": "10.00;264.00", "size": "225;22", "children": [{"name": null, "role": "AXImage", "description": "Filter", "role_description": "image", "value": null, "position": "27.00;265.00", "size": "20;20", "children": []}, {"name": null, "role": "AXStaticText", "description": null, "role_description": "text", "value": "Recently Modified", "position": "49.00;266.50", "size": "140;17", "children": []}, {"name": null, "role": "AXStaticText", "description": null, "role_description": "text", "value": "€1,00", "position": "188.96;266.50", "size": "36;17", "children": []}]}]}, {"name": null, "role": "AXRow", "description": null, "role_description": "outline row", "value": null, "position": "0.00;286.00", "size": "245;22", "children": [{"name": null, "role": "AXCell", "description": null, "role_description": "cell", "value": null, "position": "10.00;286.00", "size": "225;22", "children": [{"name": null, "role": "AXImage", "description": "Filter", "role_description": "image", "value": null, "position": "27.00;287.00", "size": "20;20", "children": []}, {"name": null, "role": "AXStaticText", "description": null, "role_description": "text", "value": "Repeating", "position": "49.00;288.50", "size": "138;17", "children": []}, {"name": null, "role": "AXStaticText", "description": null, "role_description": "text", "value": "€0,00", "position": "187.14;288.50", "size": "38;17", "children": []}]}]}, {"name": null, "role": "AXRow", "description": null, "role_description": "outline row", "value": null, "position": "0.00;321.00", "size": "245;22", "children": [{"name": null, "role": "AXCell", "description": null, "role_description": "cell", "value": null, "position": "10.00;321.00", "size": "225;22", "children": [{"name": null, "role": "AXStaticText", "description": null, "role_description": "text", "value": "CLIENTS", "position": "14.00;321.00", "size": "229;22", "children": []}]}]}, {"name": null, "role": "AXRow", "description": null, "role_description": "outline row", "value": null, "position": "0.00;356.00", "size": "245;22", "children": [{"name": null, "role": "AXCell", "description": null, "role_description": "cell", "value": null, "position": "10.00;356.00", "size": "225;22", "children": [{"name": null, "role": "AXStaticText", "description": null, "role_description": "text", "value": "MERCHANTS", "position": "14.00;356.00", "size": "229;22", "children": []}]}]}, {"name": null, "role": "AXRow", "description": null, "role_description": "outline row", "value": null, "position": "0.00;391.00", "size": "245;22", "children": [{"name": null, "role": "AXCell", "description": null, "role_description": "cell", "value": null, "position": "10.00;391.00", "size": "225;22", "children": [{"name": null, "role": "AXStaticText", "description": null, "role_description": "text", "value": "REPORTS", "position": "14.00;391.00", "size": "229;22", "children": []}]}]}, {"name": null, "role": "AXRow", "description": null, "role_description": "outline row", "value": null, "position": "0.00;413.00", "size": "245;22", "children": [{"name": null, "role": "AXCell", "description": null, "role_description": "cell", "value": null, "position": "10.00;413.00", "size": "225;22", "children": [{"name": null, "role": "AXImage", "description": "Report", "role_description": "image", "value": null, "position": "27.00;414.00", "size": "20;20", "children": []}, {"name": null, "role": "AXStaticText", "description": null, "role_description": "text", "value": "Balance Sheet", "position": "49.00;415.50", "size": "171;17", "children": []}, {"name": null, "role": "AXStaticText", "description": null, "role_description": "text", "value": "", "position": "220.00;415.50", "size": "5;17", "children": []}]}]}, {"name": null, "role": "AXRow", "description": null, "role_description": "outline row", "value": null, "position": "0.00;435.00", "size": "245;22", "children": [{"name": null, "role": "AXCell", "description": null, "role_description": "cell", "value": null, "position": "10.00;435.00", "size": "225;22", "children": [{"name": null, "role": "AXImage", "description": "Report", "role_description": "image", "value": null, "position": "27.00;436.00", "size": "20;20", "children": []}, {"name": null, "role": "AXStaticText", "description": null, "role_description": "text", "value": "Income", "position": "49.00;437.50", "size": "171;17", "children": []}, {"name": null, "role": "AXStaticText", "description": null, "role_description": "text", "value": "", "position": "220.00;437.50", "size": "5;17", "children": []}]}]}, {"name": null, "role": "AXRow", "description": null, "role_description": "outline row", "value": null, "position": "0.00;457.00", "size": "245;22", "children": [{"name": null, "role": "AXCell", "description": null, "role_description": "cell", "value": null, "position": "10.00;457.00", "size": "225;22", "children": [{"name": null, "role": "AXImage", "description": "Report", "role_description": "image", "value": null, "position": "27.00;458.00", "size": "20;20", "children": []}, {"name": null, "role": "AXStaticText", "description": null, "role_description": "text", "value": "Cash Flow", "position": "49.00;459.50", "size": "171;17", "children": []}, {"name": null, "role": "AXStaticText", "description": null, "role_description": "text", "value": "", "position": "220.00;459.50", "size": "5;17", "children": []}]}]}, {"name": null, "role": "AXRow", "description": null, "role_description": "outline row", "value": null, "position": "0.00;479.00", "size": "245;22", "children": [{"name": null, "role": "AXCell", "description": null, "role_description": "cell", "value": null, "position": "10.00;479.00", "size": "225;22", "children": [{"name": null, "role": "AXImage", "description": "Report", "role_description": "image", "value": null, "position": "27.00;480.00", "size": "20;20", "children": []}, {"name": null, "role": "AXStaticText", "description": null, "role_description": "text", "value": "Equity", "position": "49.00;481.50", "size": "171;17", "children": []}, {"name": null, "role": "AXStaticText", "description": null, "role_description": "text", "value": "", "position": "220.00;481.50", "size": "5;17", "children": []}]}]}, {"name": null, "role": "AXRow", "description": null, "role_description": "outline row", "value": null, "position": "0.00;501.00", "size": "245;22", "children": [{"name": null, "role": "AXCell", "description": null, "role_description": "cell", "value": null, "position": "10.00;501.00", "size": "225;22", "children": [{"name": null, "role": "AXImage", "description": "Report", "role_description": "image", "value": null, "position": "27.00;502.00", "size": "20;20", "children": []}, {"name": null, "role": "AXStaticText", "description": null, "role_description": "text", "value": "Trial Balance", "position": "49.00;503.50", "size": "171;17", "children": []}, {"name": null, "role": "AXStaticText", "description": null, "role_description": "text", "value": "", "position": "220.00;503.50", "size": "5;17", "children": []}]}]}, {"name": null, "role": "AXRow", "description": null, "role_description": "outline row", "value": null, "position": "0.00;536.00", "size": "245;22", "children": [{"name": null, "role": "AXCell", "description": null, "role_description": "cell", "value": null, "position": "10.00;536.00", "size": "225;22", "children": [{"name": null, "role": "AXStaticText", "description": null, "role_description": "text", "value": "MANAGE", "position": "14.00;536.00", "size": "229;22", "children": []}]}]}, {"name": null, "role": "AXRow", "description": null, "role_description": "outline row", "value": null, "position": "0.00;558.00", "size": "245;22", "children": [{"name": null, "role": "AXCell", "description": null, "role_description": "cell", "value": null, "position": "10.00;558.00", "size": "225;22", "children": [{"name": null, "role": "AXImage", "description": "Autofill", "role_description": "image", "value": null, "position": "27.00;559.00", "size": "20;20", "children": []}, {"name": null, "role": "AXStaticText", "description": null, "role_description": "text", "value": "Autofill", "position": "49.00;560.50", "size": "153;17", "children": []}, {"name": null, "role": "AXStaticText", "description": null, "role_description": "text", "value": "Off", "position": "202.06;560.50", "size": "23;17", "children": []}]}]}, {"name": null, "role": "AXRow", "description": null, "role_description": "outline row", "value": null, "position": "0.00;580.00", "size": "245;22", "children": [{"name": null, "role": "AXCell", "description": null, "role_description": "cell", "value": null, "position": "10.00;580.00", "size": "225;22", "children": [{"name": null, "role": "AXImage", "description": "Budget", "role_description": "image", "value": null, "position": "27.00;581.00", "size": "20;20", "children": []}, {"name": null, "role": "AXStaticText", "description": null, "role_description": "text", "value": "Budget", "position": "49.00;582.50", "size": "153;17", "children": []}, {"name": null, "role": "AXStaticText", "description": null, "role_description": "text", "value": "Off", "position": "202.06;582.50", "size": "23;17", "children": []}]}]}, {"name": null, "role": "AXRow", "description": null, "role_description": "outline row", "value": null, "position": "0.00;602.00", "size": "245;22", "children": [{"name": null, "role": "AXCell", "description": null, "role_description": "cell", "value": null, "position": "10.00;602.00", "size": "225;22", "children": [{"name": null, "role": "AXImage", "description": "Fields", "role_description": "image", "value": null, "position": "27.00;603.00", "size": "20;20", "children": []}, {"name": null, "role": "AXStaticText", "description": null, "role_description": "text", "value": "Fields", "position": "49.00;604.50", "size": "158;17", "children": []}, {"name": null, "role": "AXStaticText", "description": null, "role_description": "text", "value": "18", "position": "206.77;604.50", "size": "18;17", "children": []}]}]}, {"name": null, "role": "AXRow", "description": null, "role_description": "outline row", "value": null, "position": "0.00;624.00", "size": "245;22", "children": [{"name": null, "role": "AXCell", "description": null, "role_description": "cell", "value": null, "position": "10.00;624.00", "size": "225;22", "children": [{"name": null, "role": "AXImage", "description": "Repeats", "role_description": "image", "value": null, "position": "27.00;625.00", "size": "20;20", "children": []}, {"name": null, "role": "AXStaticText", "description": null, "role_description": "text", "value": "Repeats", "position": "49.00;626.50", "size": "163;17", "children": []}, {"name": null, "role": "AXStaticText", "description": null, "role_description": "text", "value": "0", "position": "212.44;626.50", "size": "13;17", "children": []}]}]}, {"name": null, "role": "AXRow", "description": null, "role_description": "outline row", "value": null, "position": "0.00;646.00", "size": "245;22", "children": [{"name": null, "role": "AXCell", "description": null, "role_description": "cell", "value": null, "position": "10.00;646.00", "size": "225;22", "children": [{"name": null, "role": "AXImage", "description": "Units", "role_description": "image", "value": null, "position": "27.00;647.00", "size": "20;20", "children": []}, {"name": null, "role": "AXStaticText", "description": null, "role_description": "text", "value": "Units", "position": "49.00;648.50", "size": "152;17", "children": []}, {"name": null, "role": "AXStaticText", "description": null, "role_description": "text", "value": "161", "position": "201.23;648.50", "size": "24;17", "children": []}]}]}, {"name": null, "role": "AXRow", "description": null, "role_description": "outline row", "value": null, "position": "0.00;668.00", "size": "245;22", "children": [{"name": null, "role": "AXCell", "description": null, "role_description": "cell", "value": null, "position": "10.00;668.00", "size": "225;22", "children": [{"name": null, "role": "AXImage", "description": "Values", "role_description": "image", "value": null, "position": "27.00;669.00", "size": "20;20", "children": []}, {"name": null, "role": "AXStaticText", "description": null, "role_description": "text", "value": "Values", "position": "49.00;670.50", "size": "164;17", "children": []}, {"name": null, "role": "AXStaticText", "description": null, "role_description": "text", "value": "2", "position": "212.76;670.50", "size": "12;17", "children": []}]}]}, {"name": null, "role": "AXColumn", "description": null, "role_description": "column", "value": null, "position": "10.00;-793.00", "size": "225;1493", "children": []}]}, {"name": null, "role": "AXScrollBar", "description": null, "role_description": "scroll bar", "value": 1.0, "position": "245.00;52.00", "size": "15;648", "children": [{"name": null, "role": "AXValueIndicator", "description": null, "role_description": "value indicator", "value": 1.0, "position": "245.00;418.50", "size": "15;280", "children": []}, {"name": null, "role": "AXButton", "description": null, "role_description": "increment arrow button", "value": null, "position": "245.00;52.00", "size": "0;0", "children": []}, {"name": null, "role": "AXButton", "description": null, "role_description": "decrement arrow button", "value": null, "position": "245.00;52.00", "size": "0;0", "children": []}, {"name": null, "role": "AXButton", "description": null, "role_description": "increment page button", "value": null, "position": "245.00;698.00", "size": "15;2", "children": []}, {"name": null, "role": "AXButton", "description": null, "role_description": "decrement page button", "value": null, "position": "245.00;52.00", "size": "15;366", "children": []}]}]}, {"name": null, "role": "AXSplitter", "description": null, "role_description": "splitter", "value": 648.0, "position": "0.00;700.00", "size": "260;10", "children": []}, {"name": null, "role": "AXStaticText", "description": null, "role_description": "text", "value": "Summary", "position": "17.00;713.00", "size": "226;14", "children": []}, {"name": null, "role": "AXStaticText", "description": null, "role_description": "text", "value": "Assets", "position": "17.00;743.00", "size": "39;14", "children": []}, {"name": null, "role": "AXStaticText", "description": null, "role_description": "text", "value": "Liabilities", "position": "17.00;773.00", "size": "60;14", "children": []}, {"name": null, "role": "AXStaticText", "description": null, "role_description": "text", "value": "Equities", "position": "17.00;803.00", "size": "46;14", "children": []}, {"name": null, "role": "AXStaticText", "description": null, "role_description": "text", "value": "Net Income", "position": "29.00;833.00", "size": "65;14", "children": []}, {"name": null, "role": "AXStaticText", "description": null, "role_description": "text", "value": "Owner's Equity", "position": "29.00;818.00", "size": "100;14", "children": []}, {"name": null, "role": "AXStaticText", "description": null, "role_description": "text", "value": "Income", "position": "41.00;848.00", "size": "46;14", "children": []}, {"name": null, "role": "AXStaticText", "description": null, "role_description": "text", "value": "€0", "position": "131.00;848.00", "size": "112;14", "children": []}, {"name": null, "role": "AXStaticText", "description": null, "role_description": "text", "value": "Expenses", "position": "41.00;863.00", "size": "54;14", "children": []}, {"name": null, "role": "AXStaticText", "description": null, "role_description": "text", "value": "(€1)", "position": "131.00;863.00", "size": "112;14", "children": []}, {"name": null, "role": "AXStaticText", "description": null, "role_description": "text", "value": "€0", "position": "64.00;743.00", "size": "95;14", "children": []}, {"name": null, "role": "AXStaticText", "description": null, "role_description": "text", "value": "€1", "position": "153.00;803.00", "size": "90;14", "children": []}, {"name": null, "role": "AXStaticText", "description": null, "role_description": "text", "value": "€0", "position": "131.00;818.00", "size": "112;14", "children": []}, {"name": null, "role": "AXStaticText", "description": null, "role_description": "text", "value": "€1", "position": "131.00;833.00", "size": "112;14", "children": []}, {"name": null, "role": "AXStaticText", "description": null, "role_description": "text", "value": "Debit", "position": "120.00;728.00", "size": "39;14", "children": []}, {"name": null, "role": "AXStaticText", "description": null, "role_description": "text", "value": "Credit", "position": "204.00;728.00", "size": "39;14", "children": []}, {"name": null, "role": "AXStaticText", "description": null, "role_description": "text", "value": "Total", "position": "17.00;878.00", "size": "34;14", "children": []}, {"name": null, "role": "AXStaticText", "description": null, "role_description": "text", "value": "€0", "position": "153.00;878.00", "size": "90;14", "children": []}, {"name": null, "role": "AXStaticText", "description": null, "role_description": "text", "value": "€0", "position": "69.00;878.00", "size": "90;14", "children": []}, {"name": null, "role": "AXStaticText", "description": null, "role_description": "text", "value": "A/R", "position": "28.00;758.00", "size": "24;14", "children": []}, {"name": null, "role": "AXStaticText", "description": null, "role_description": "text", "value": "€0", "position": "64.00;758.00", "size": "95;14", "children": []}, {"name": null, "role": "AXStaticText", "description": null, "role_description": "text", "value": "A/P", "position": "28.00;788.00", "size": "24;14", "children": []}, {"name": null, "role": "AXStaticText", "description": null, "role_description": "text", "value": "€0", "position": "153.00;788.00", "size": "90;14", "children": []}, {"name": null, "role": "AXStaticText", "description": null, "role_description": "text", "value": "(€1)", "position": "153.00;773.00", "size": "90;14", "children": []}]}, {"name": null, "role": "AXSplitter", "description": null, "role_description": "splitter", "value": 260.0, "position": "260.00;52.00", "size": "1;845", "children": []}, {"name": null, "role": "AXScrollArea", "description": null, "role_description": "scroll area", "value": null, "position": "261.00;88.00", "size": "1118;809", "children": [{"name": null, "role": "AXGroup", "description": "document", "role_description": "group", "value": null, "position": "510.00;91.50", "size": "620;802", "children": [{"name": null, "role": "AXPage", "description": null, "role_description": "Page", "value": null, "position": "514.00;96.75", "size": "612;792", "children": [{"name": null, "role": "AXGroup", "description": null, "role_description": "group", "value": null, "position": "533.50;118.75", "size": "573;750", "children": [{"name": null, "role": "AXGroup", "description": null, "role_description": "group", "value": null, "position": "533.50;118.75", "size": "573;750", "children": [{"name": null, "role": "AXGroup", "description": null, "role_description": "group", "value": null, "position": "533.50;118.75", "size": "573;750", "children": [{"name": null, "role": "AXGroup", "description": null, "role_description": "group", "value": null, "position": "534.00;224.75", "size": "270;100", "children": [{"name": null, "role": "AXGroup", "description": null, "role_description": "group", "value": null, "position": "534.00;265.25", "size": "194;60", "children": [{"name": null, "role": "AXStaticText", "description": null, "role_description": "text", "value": "Start Balance of Owner's Equity \n", "position": "534.00;265.25", "size": "194;14", "children": []}, {"name": null, "role": "AXStaticText", "description": null, "role_description": "text", "value": "Net Income \n", "position": "534.00;288.25", "size": "66;14", "children": []}, {"name": null, "role": "AXStaticText", "description": null, "role_description": "text", "value": "End Balance of Owner's Equity \n", "position": "534.00;311.25", "size": "189;14", "children": []}]}, {"name": null, "role": "AXGroup", "description": null, "role_description": "group", "value": null, "position": "748.44;224.75", "size": "56;100", "children": [{"name": null, "role": "AXStaticText", "description": null, "role_description": "text", "value": "01.01.24 31.12.24 €0,00 \n", "position": "748.44;224.75", "size": "56;54", "children": []}, {"name": null, "role": "AXStaticText", "description": null, "role_description": "text", "value": "€1,00 \n", "position": "769.52;288.25", "size": "35;14", "children": []}, {"name": null, "role": "AXStaticText", "description": null, "role_description": "text", "value": "€1,00 \n", "position": "769.52;311.25", "size": "35;14", "children": []}]}]}, {"name": null, "role": "AXGroup", "description": null, "role_description": "group", "value": null, "position": "695.09;147.25", "size": "227;51", "children": [{"name": null, "role": "AXGroup", "description": null, "role_description": "group", "value": null, "position": "695.09;147.25", "size": "227;51", "children": [{"name": null, "role": "AXStaticText", "description": null, "role_description": "text", "value": "[name] Equity 1. January 2024 to 31. December 2024 \n", "position": "695.09;147.25", "size": "227;51", "children": []}]}]}, {"name": null, "role": "AXGroup", "description": null, "role_description": "group", "value": null, "position": "1072.34;118.75", "size": "34;12", "children": [{"name": null, "role": "AXGroup", "description": null, "role_description": "group", "value": null, "position": "1072.34;118.75", "size": "34;12", "children": [{"name": null, "role": "AXStaticText", "description": null, "role_description": "text", "value": "Page 1 \n", "position": "1072.34;118.75", "size": "34;12", "children": []}]}]}, {"name": null, "role": "AXGroup", "description": null, "role_description": "group", "value": null, "position": "534.00;324.50", "size": "572;544", "children": [{"name": null, "role": "AXGroup", "description": null, "role_description": "group", "value": null, "position": "534.00;325.75", "size": "572;543", "children": [{"name": null, "role": "AXImage", "description": "", "role_description": "image", "value": null, "position": "534.00;355.75", "size": "572;320", "children": []}]}, {"name": null, "role": "AXGroup", "description": null, "role_description": "group", "value": null, "position": "534.00;692.75", "size": "129;12", "children": [{"name": null, "role": "AXGroup", "description": null, "role_description": "group", "value": null, "position": "534.00;692.75", "size": "129;12", "children": [{"name": null, "role": "AXStaticText", "description": null, "role_description": "text", "value": "Prepared 16. August 2024. \n", "position": "534.00;692.75", "size": "129;12", "children": []}]}]}]}]}]}]}]}]}]}, {"name": "Save", "role": "AXButton", "description": null, "role_description": "button", "value": null, "position": "1329.00;62.00", "size": "42;19", "children": []}, {"name": "Print", "role": "AXButton", "description": null, "role_description": "button", "value": null, "position": "1277.00;62.00", "size": "44;19", "children": []}, {"name": "Email", "role": "AXButton", "description": null, "role_description": "button", "value": null, "position": "1221.00;62.00", "size": "48;19", "children": []}]}, {"name": null, "role": "AXToolbar", "description": null, "role_description": "toolbar", "value": null, "position": "0.00;0.00", "size": "1379;52", "children": [{"name": "New_Account", "role": "AXButton", "description": null, "role_description": "button", "value": null, "position": "247.00;0.00", "size": "84;52", "children": []}, {"name": "New_Account_Group", "role": "AXButton", "description": null, "role_description": "button", "value": null, "position": "331.00;0.00", "size": "119;52", "children": []}, {"name": "New_Transaction", "role": "AXButton", "description": null, "role_description": "button", "value": null, "position": "450.00;0.00", "size": "102;52", "children": []}, {"name": "Add_Transactions", "role": "AXButton", "description": null, "role_description": "button", "value": null, "position": "552.00;0.00", "size": "106;52", "children": []}, {"name": "Edit_Transactions", "role": "AXButton", "description": null, "role_description": "button", "value": null, "position": "657.50;0.00", "size": "105;52", "children": []}, {"name": "New_Filter", "role": "AXButton", "description": null, "role_description": "button", "value": null, "position": "771.50;0.00", "size": "67;52", "children": []}, {"name": "New_Client", "role": "AXButton", "description": null, "role_description": "button", "value": null, "position": "838.50;0.00", "size": "71;52", "children": []}, {"name": "Start_Timer", "role": "AXButton", "description": null, "role_description": "button", "value": null, "position": "909.50;0.00", "size": "73;52", "children": []}, {"name": "New_Merchant", "role": "AXButton", "description": null, "role_description": "button", "value": null, "position": "982.50;0.00", "size": "90;52", "children": []}, {"name": "New_Report", "role": "AXButton", "description": null, "role_description": "button", "value": null, "position": "1072.50;0.00", "size": "76;52", "children": []}, {"name": null, "role": "AXGroup", "description": null, "role_description": "group", "value": null, "position": "1157.50;0.00", "size": "128;52", "children": [{"name": null, "role": "AXTextField", "description": null, "role_description": "search text field", "value": "", "position": "1160.50;9.00", "size": "122;25", "children": [{"name": "", "role": "AXButton", "description": "search", "role_description": "button", "value": null, "position": "1162.50;10.00", "size": "25;22", "children": []}]}, {"name": null, "role": "AXStaticText", "description": null, "role_description": "text", "value": "Search", "position": "1199.50;35.00", "size": "44;14", "children": []}]}, {"name": null, "role": "AXPopUpButton", "description": "more toolbar items", "role_description": "pop up button", "value": null, "position": "1344.00;14.00", "size": "26;14", "children": []}]}, {"name": null, "role": "AXButton", "description": null, "role_description": "close button", "value": null, "position": "19.00;18.00", "size": "14;16", "children": []}, {"name": null, "role": "AXButton", "description": null, "role_description": "full screen button", "value": null, "position": "59.00;18.00", "size": "14;16", "children": [{"name": null, "role": "AXGroup", "description": null, "role_description": "group", "value": null, "position": "59.00;18.00", "size": "14;16", "children": [{"name": null, "role": "AXGroup", "description": null, "role_description": "group", "value": null, "position": "59.00;18.00", "size": "14;16", "children": []}]}]}, {"name": null, "role": "AXButton", "description": null, "role_description": "minimize button", "value": null, "position": "39.00;18.00", "size": "14;16", "children": []}, {"name": null, "role": "AXStaticText", "description": null, "role_description": "text", "value": "[name]", "position": "87.00;0.00", "size": "160;52", "children": []}]}